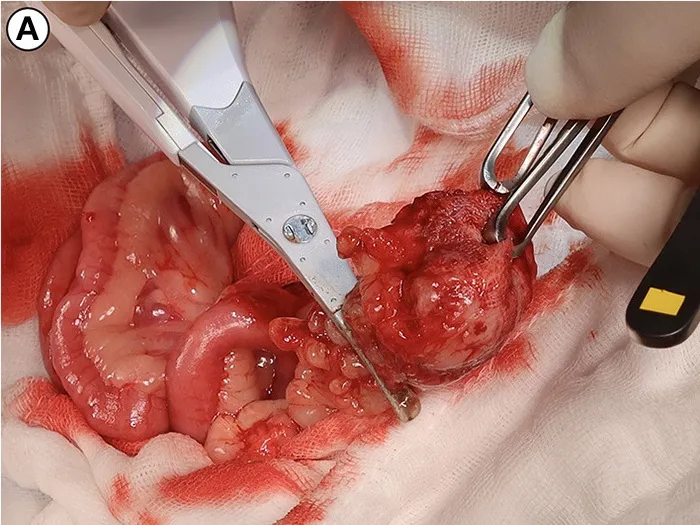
Intraoperative photograph during exploratory laparotomy.
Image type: medical_photograph (other_medical_photograph)